Aerial crown-view tile of a tropical tree (Barro Colorado Island, Panama), acquired 20241112:
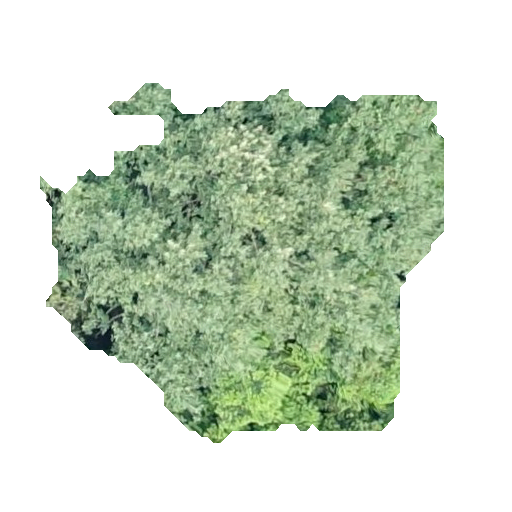
Species: Hieronyma alchorneoides
GBIF accepted scientific name: Hieronyma alchorneoides
Crown area: 162.287 m²